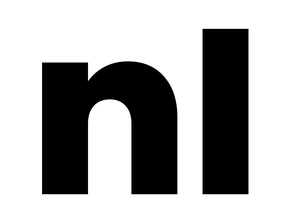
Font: Poppins-ExtraBold